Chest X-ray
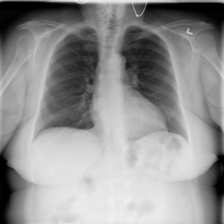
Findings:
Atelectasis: negative
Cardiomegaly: negative
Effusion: negative
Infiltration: positive
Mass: negative
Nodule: negative
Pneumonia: negative
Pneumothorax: negative
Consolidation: negative
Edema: negative
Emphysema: negative
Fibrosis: negative
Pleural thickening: negative
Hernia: negative